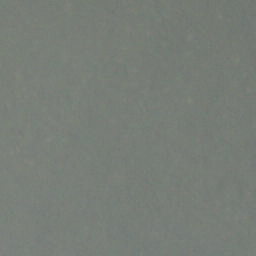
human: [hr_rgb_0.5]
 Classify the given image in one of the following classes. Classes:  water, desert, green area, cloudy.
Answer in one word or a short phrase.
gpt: cloudy